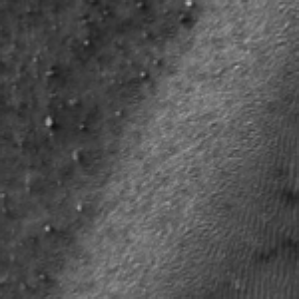
Label: frost